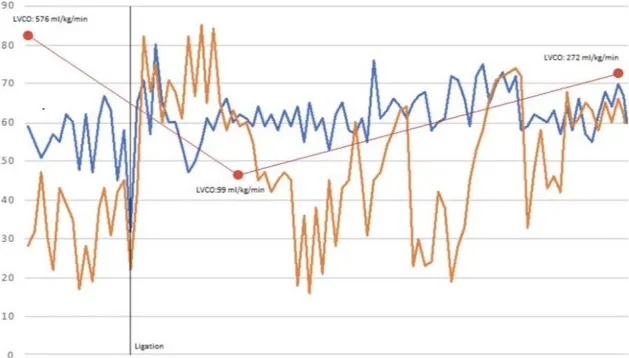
After ligation, cerebral and renal tissue oxygenation increase. Echocardiographic reassessment (which coincides with an inverted somatic-cerebral difference) reveals low LVCO. After Milrinone starts renal tissue oxygenation increases slowly. Somatic-cerebral difference is preserved when echocardiographic re-evaluation shows a normal LVCO.
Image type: chart (chart)